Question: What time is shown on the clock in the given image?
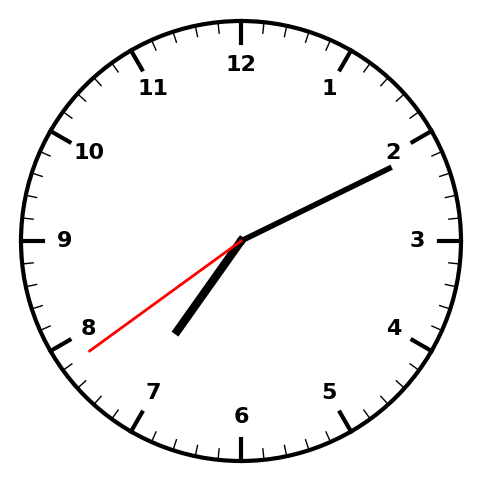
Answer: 07:10:39